Interaction volume radius: 10 \u00c5
Interaction volume height: 10 \u00c5
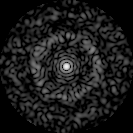
Disorder parameter: 0.8224